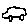
Label: car